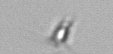
Label: Calciopappus